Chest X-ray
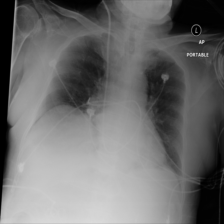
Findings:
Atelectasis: negative
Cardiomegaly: negative
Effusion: negative
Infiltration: negative
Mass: negative
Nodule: negative
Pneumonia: negative
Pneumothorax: negative
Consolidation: negative
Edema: negative
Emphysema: negative
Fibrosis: negative
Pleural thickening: negative
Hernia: negative